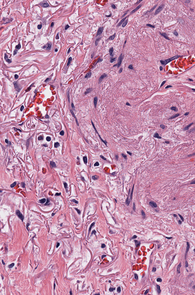
Tumor epithelial tissue: no
Tumor-associated stroma tissue: yes
Normal tissue: no